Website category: movie
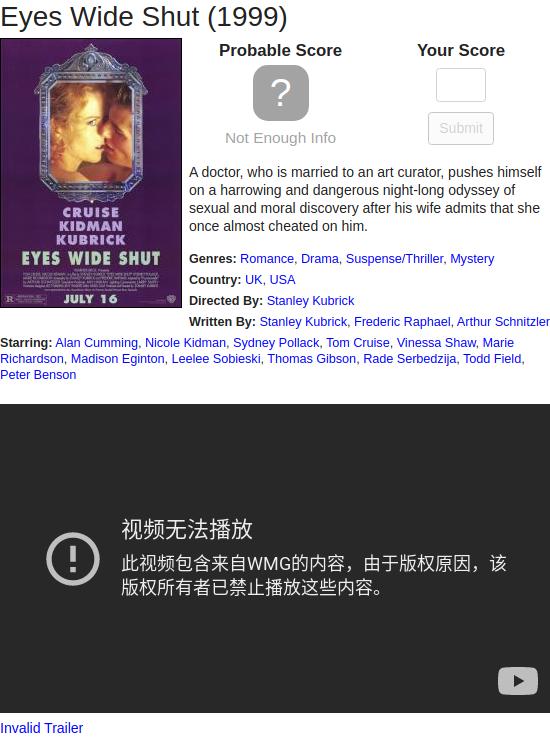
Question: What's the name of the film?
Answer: Eyes Wide Shut

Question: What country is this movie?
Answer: UK

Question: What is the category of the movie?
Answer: Romance

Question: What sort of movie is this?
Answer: Romance

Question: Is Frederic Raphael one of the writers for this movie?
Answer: yes

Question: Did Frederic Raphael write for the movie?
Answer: yes

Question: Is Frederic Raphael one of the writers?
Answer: yes

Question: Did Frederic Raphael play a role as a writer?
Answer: yes

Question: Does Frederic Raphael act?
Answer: no

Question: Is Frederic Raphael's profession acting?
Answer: no

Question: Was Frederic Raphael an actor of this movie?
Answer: no

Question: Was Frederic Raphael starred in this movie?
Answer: no

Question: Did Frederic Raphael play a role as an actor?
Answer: no

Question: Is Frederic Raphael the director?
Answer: no

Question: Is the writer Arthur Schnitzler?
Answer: yes

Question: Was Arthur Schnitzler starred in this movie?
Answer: no

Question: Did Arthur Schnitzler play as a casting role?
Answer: no

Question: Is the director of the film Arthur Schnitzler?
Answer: no

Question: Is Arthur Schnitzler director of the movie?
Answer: no

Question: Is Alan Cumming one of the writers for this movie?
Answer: no

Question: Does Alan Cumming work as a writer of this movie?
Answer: no

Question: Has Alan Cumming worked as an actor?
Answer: yes

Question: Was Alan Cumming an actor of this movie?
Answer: yes

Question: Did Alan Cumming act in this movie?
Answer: yes

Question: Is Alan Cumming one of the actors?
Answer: yes

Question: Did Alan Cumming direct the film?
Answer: no

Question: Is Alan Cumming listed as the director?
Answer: no

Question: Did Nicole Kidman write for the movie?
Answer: no

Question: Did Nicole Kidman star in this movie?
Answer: yes

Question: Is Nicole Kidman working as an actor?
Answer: yes

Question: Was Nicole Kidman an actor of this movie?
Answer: yes

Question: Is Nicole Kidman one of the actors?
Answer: yes

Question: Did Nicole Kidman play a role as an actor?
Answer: yes

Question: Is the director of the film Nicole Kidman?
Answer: no

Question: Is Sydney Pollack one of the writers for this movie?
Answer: no

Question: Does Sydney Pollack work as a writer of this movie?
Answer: no

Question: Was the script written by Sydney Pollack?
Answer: no

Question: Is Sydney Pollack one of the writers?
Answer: no

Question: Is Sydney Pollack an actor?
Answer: yes

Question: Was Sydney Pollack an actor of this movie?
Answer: yes

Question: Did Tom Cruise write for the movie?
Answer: no

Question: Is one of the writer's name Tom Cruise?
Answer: no

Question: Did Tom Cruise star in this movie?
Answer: yes

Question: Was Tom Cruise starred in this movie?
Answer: yes

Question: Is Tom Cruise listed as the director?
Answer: no

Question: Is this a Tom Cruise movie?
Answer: no

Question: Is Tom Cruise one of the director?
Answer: no

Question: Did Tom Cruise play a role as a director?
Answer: no

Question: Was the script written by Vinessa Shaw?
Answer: no

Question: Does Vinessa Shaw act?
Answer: yes

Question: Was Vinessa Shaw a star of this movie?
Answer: yes

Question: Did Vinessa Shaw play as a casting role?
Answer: yes

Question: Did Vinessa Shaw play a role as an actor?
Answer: yes

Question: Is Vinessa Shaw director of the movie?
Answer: no

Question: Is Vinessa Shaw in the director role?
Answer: no

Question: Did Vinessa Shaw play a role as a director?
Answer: no

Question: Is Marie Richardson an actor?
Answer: yes

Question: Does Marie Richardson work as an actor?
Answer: yes

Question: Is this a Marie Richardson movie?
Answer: no

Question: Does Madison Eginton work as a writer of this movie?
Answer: no

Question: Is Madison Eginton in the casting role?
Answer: yes

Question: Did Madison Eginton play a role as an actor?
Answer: yes

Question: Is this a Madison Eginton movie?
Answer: no

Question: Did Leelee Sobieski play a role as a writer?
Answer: no